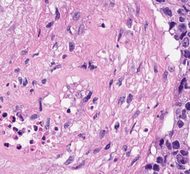
Tumor epithelial tissue: yes
Tumor-associated stroma tissue: yes
Normal tissue: no